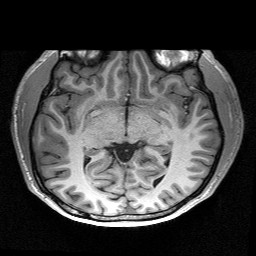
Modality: T1w
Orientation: coronal
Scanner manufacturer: siemens
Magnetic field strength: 3 T
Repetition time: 2.53 s
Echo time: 0.00267 s